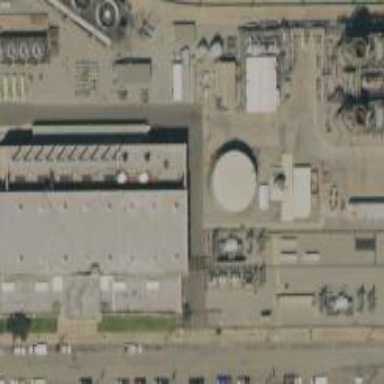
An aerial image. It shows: Gas turbine generator.